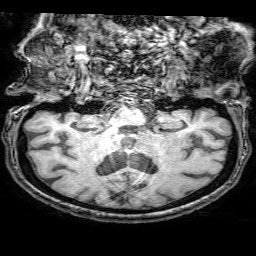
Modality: T1w
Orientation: sagittal
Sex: female
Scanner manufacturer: philips
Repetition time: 0.008368 s
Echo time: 0.00388 s